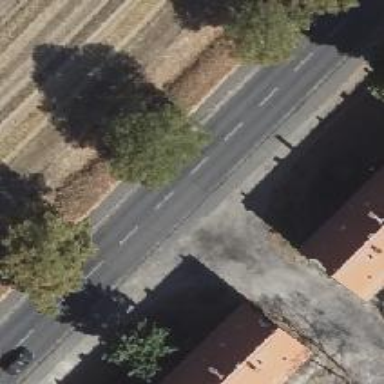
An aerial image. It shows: Secondary road with asphalt surface and sidewalks on both sides.